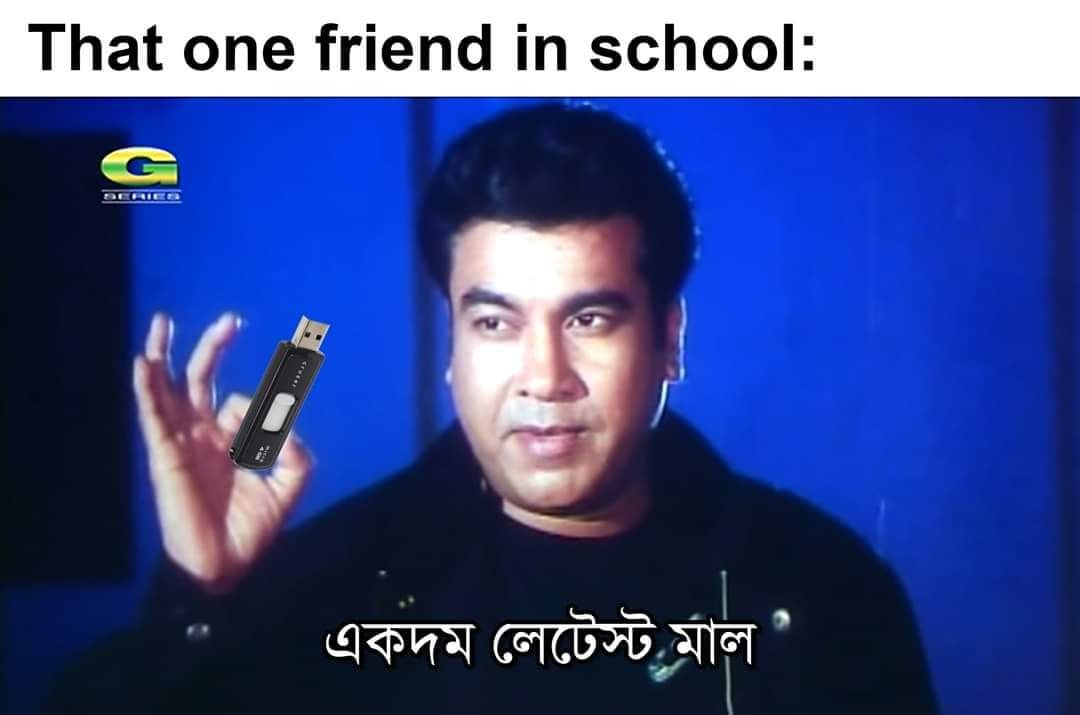
Caption: That one friend in school: একদম লেটেস্ট মাল
Label: non-hate